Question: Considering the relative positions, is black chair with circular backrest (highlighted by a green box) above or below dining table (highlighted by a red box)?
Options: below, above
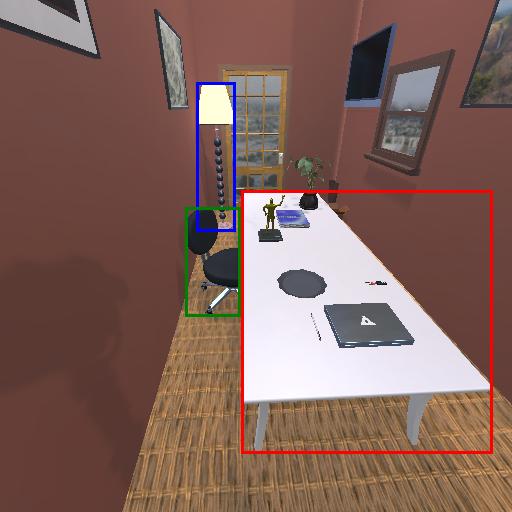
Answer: below